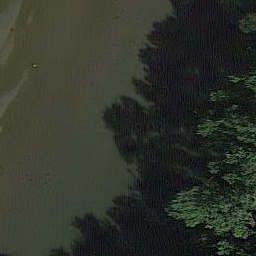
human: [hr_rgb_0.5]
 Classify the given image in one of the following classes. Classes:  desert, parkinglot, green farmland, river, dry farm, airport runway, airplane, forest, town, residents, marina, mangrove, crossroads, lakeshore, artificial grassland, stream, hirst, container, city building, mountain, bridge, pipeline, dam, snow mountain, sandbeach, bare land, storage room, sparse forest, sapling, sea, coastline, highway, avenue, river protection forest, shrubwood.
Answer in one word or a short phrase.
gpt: river protection forest